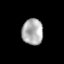
Tissue: lung
Cell type: Endothelial cells
Senescence score: 0.2208
Nuclear area (px): 543
Mean DAPI intensity: 171.735